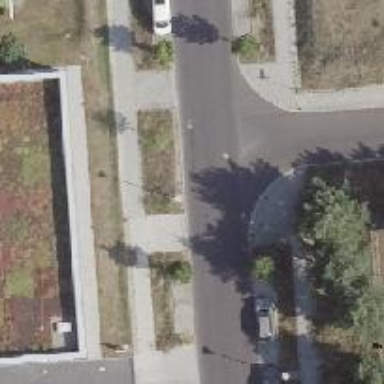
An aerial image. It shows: Unmarked crossing on the road.